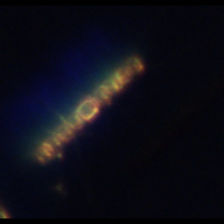
Taxon: Skeletonema
Group: Diatoms